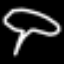
Label: mushroom